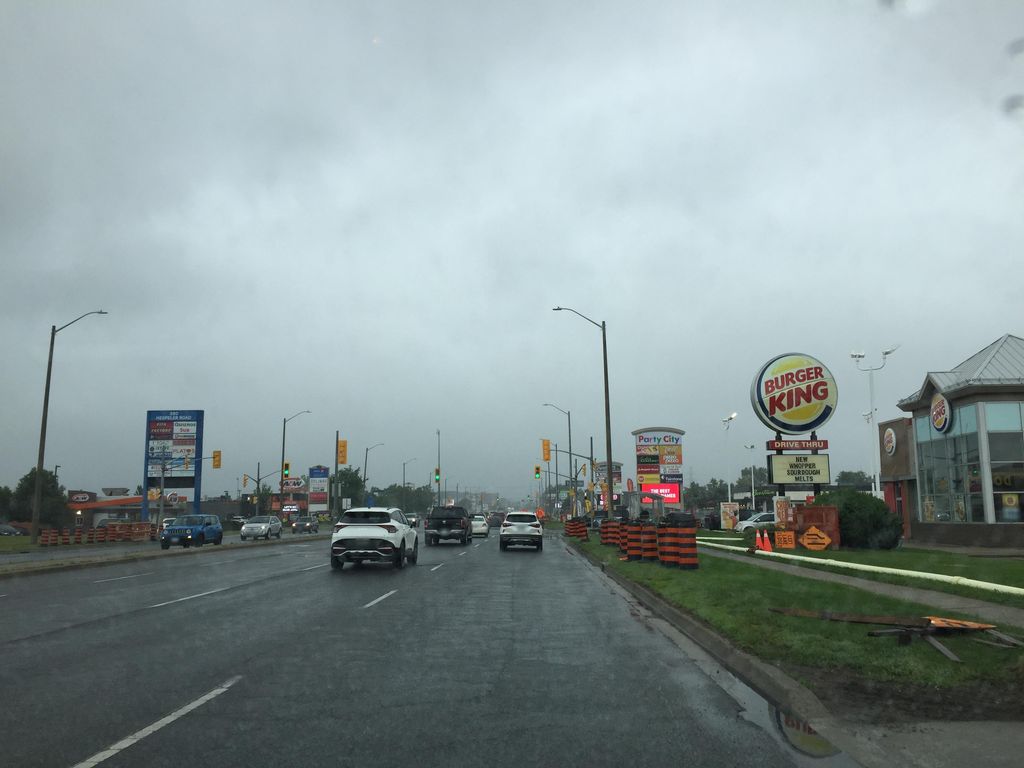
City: kitchener-waterloo